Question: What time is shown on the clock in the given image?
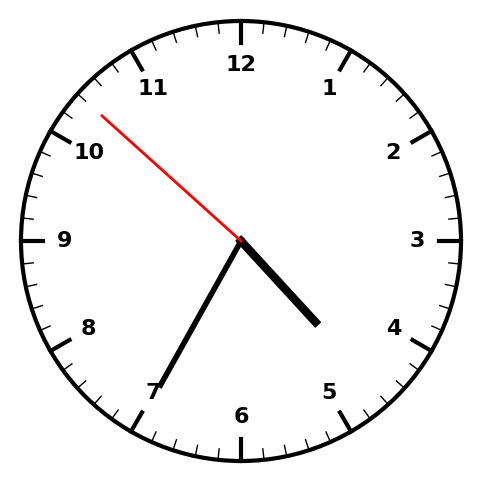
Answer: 04:34:52